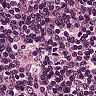
Metastatic tissue present: no